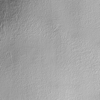
Label: not_dusty